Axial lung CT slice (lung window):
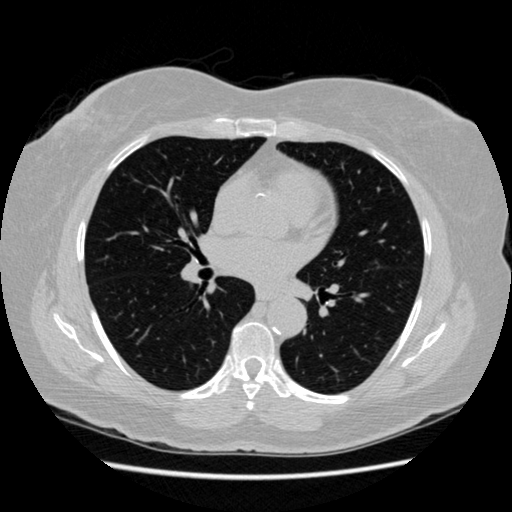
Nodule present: no